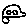
Label: car